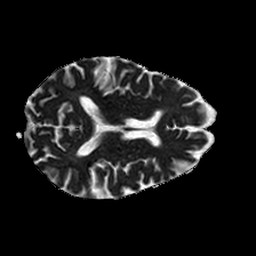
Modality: ADC
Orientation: axial
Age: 71
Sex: male
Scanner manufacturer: philips
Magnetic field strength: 1.5 T
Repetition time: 3.393 s
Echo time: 0.06922 s